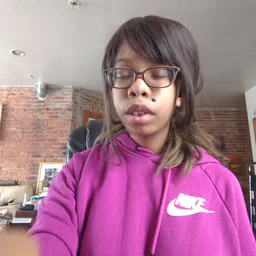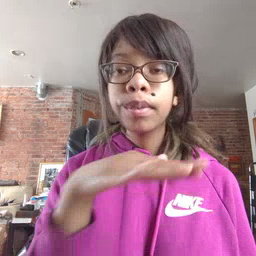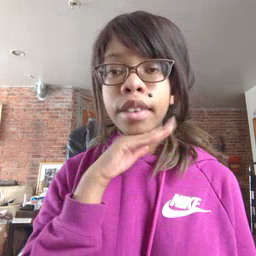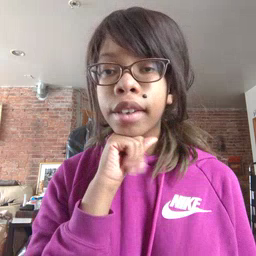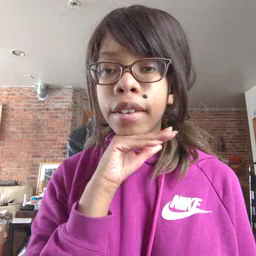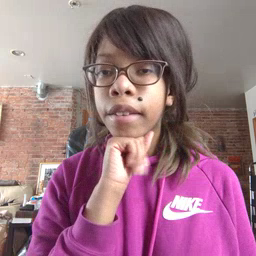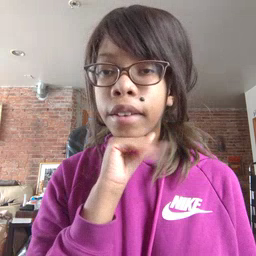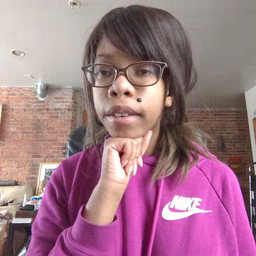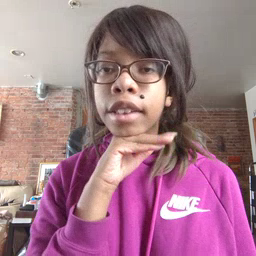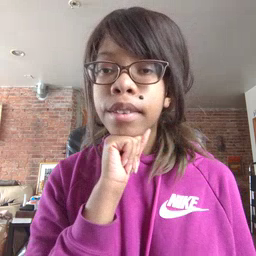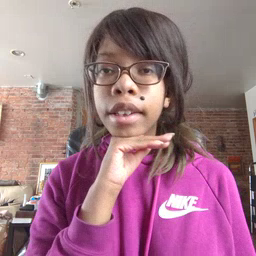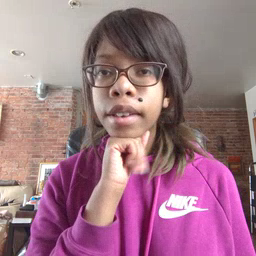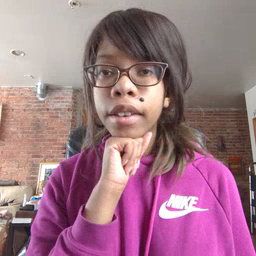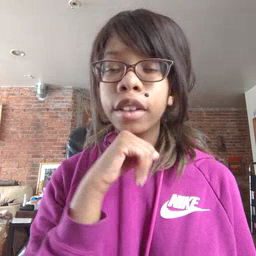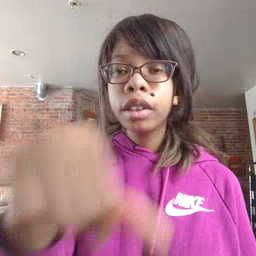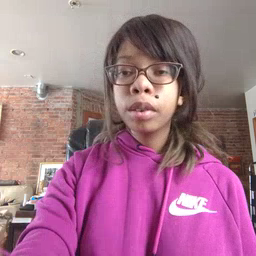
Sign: pig